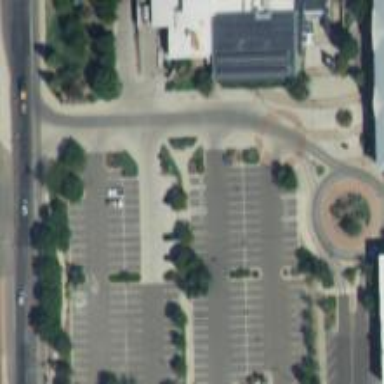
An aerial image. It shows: Parking space.